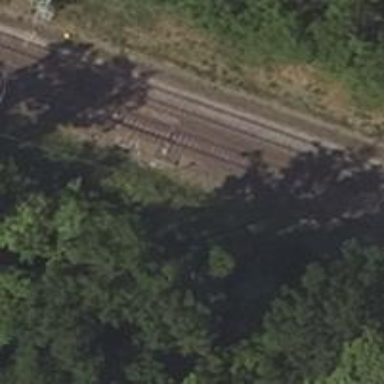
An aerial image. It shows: Railway switch with the turnout side on the right.